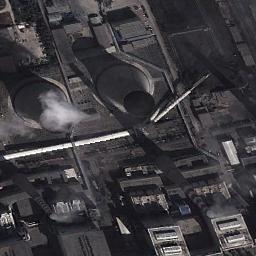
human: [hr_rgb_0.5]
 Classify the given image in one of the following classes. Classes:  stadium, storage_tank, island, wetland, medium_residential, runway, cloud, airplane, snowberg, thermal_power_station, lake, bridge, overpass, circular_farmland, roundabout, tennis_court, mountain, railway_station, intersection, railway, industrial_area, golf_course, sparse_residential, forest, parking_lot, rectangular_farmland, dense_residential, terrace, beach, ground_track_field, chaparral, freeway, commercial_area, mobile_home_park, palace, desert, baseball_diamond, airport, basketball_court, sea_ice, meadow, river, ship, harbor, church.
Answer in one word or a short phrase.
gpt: thermal_power_station